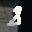
Label: 8